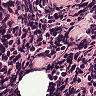
Metastatic tissue present: no